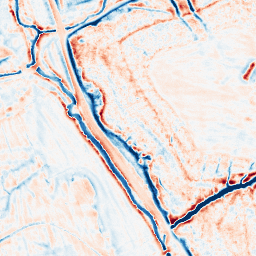
Category: edge_preserving
Decomposition family: bilateral
Decomposition parameters: d: 15
sigma_color: 100
sigma_space: 50
Upsampling method: quadratic
Upsampling parameters: scale: 8
Upsampling scale: 8